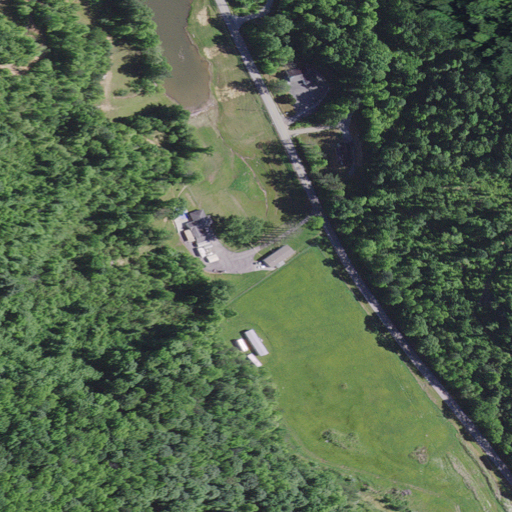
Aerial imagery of gap in Kentucky named Cedar Gap containing deciduous forest, barren land, low intensity development, medium intensity development, grassland, pasture, high intensity development, open development, open water, and shrub